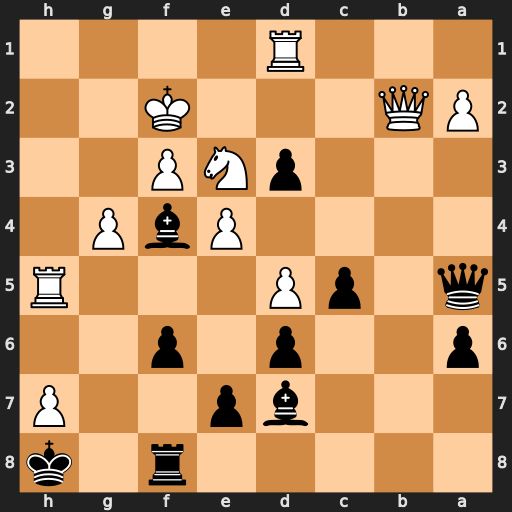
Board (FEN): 5r1k/3bp2P/p2p1p2/q1pP3R/4PbP1/3pNP2/PQ3K2/3R4
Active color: b
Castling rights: -
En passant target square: -
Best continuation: c4 Ng2 Qc5+